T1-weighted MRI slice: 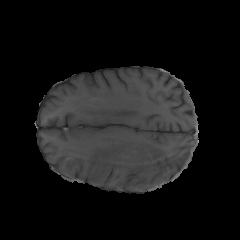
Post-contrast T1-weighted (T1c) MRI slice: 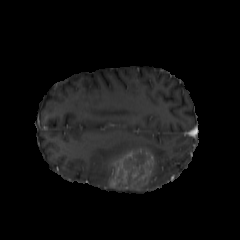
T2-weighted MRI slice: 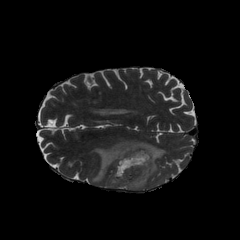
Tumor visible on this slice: yes